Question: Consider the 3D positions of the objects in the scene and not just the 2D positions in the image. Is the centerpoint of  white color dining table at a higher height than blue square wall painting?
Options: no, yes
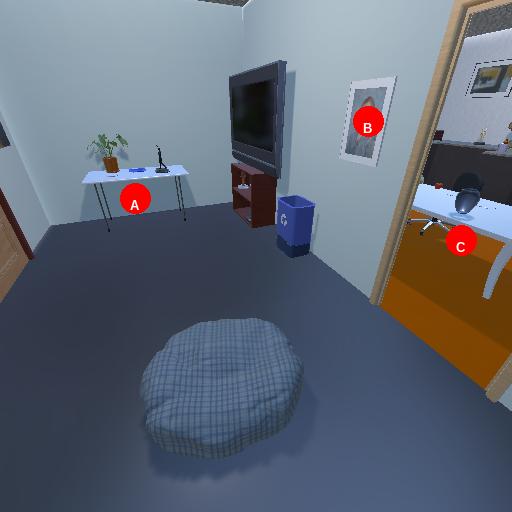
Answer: no